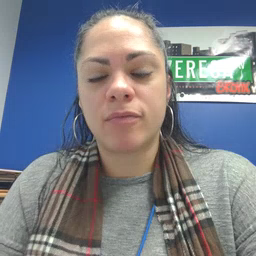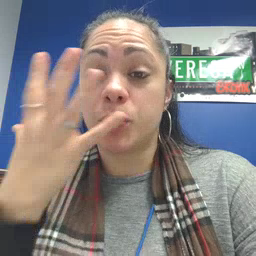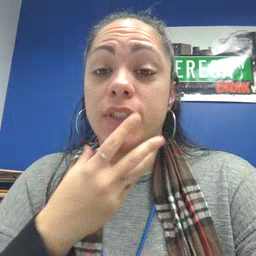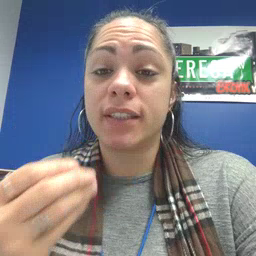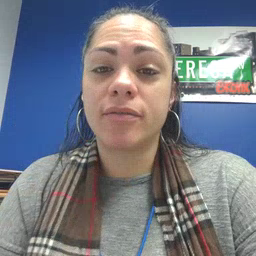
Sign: pretty